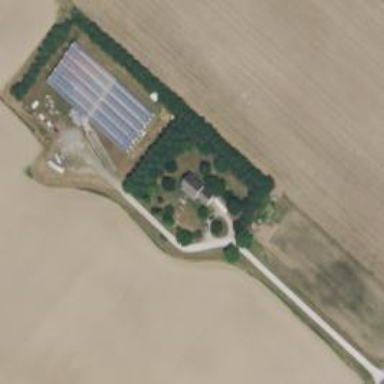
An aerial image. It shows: Greenhouse used for horticulture.